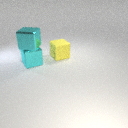
large cyan metal cube below large cyan metal cube